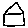
Label: house